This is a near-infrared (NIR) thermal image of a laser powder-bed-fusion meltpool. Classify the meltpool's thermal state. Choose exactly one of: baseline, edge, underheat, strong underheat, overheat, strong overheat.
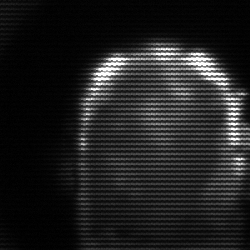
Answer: baseline